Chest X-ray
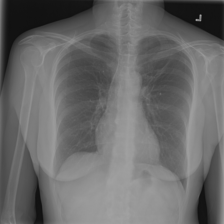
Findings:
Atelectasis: negative
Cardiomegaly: negative
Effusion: negative
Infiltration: negative
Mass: negative
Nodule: negative
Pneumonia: negative
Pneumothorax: negative
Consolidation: negative
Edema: negative
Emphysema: negative
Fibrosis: negative
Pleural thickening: negative
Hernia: negative